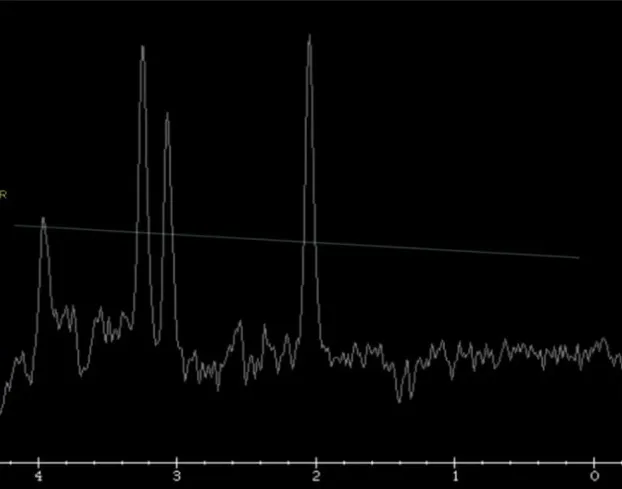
Single voxel MR spectroscopy in the left globus pallidus demonstrates a small, inverted lactate doublet at 1.3 ppm (thin white arrow).
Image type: radiology (mri)